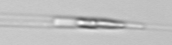
Label: Rhizosolenia